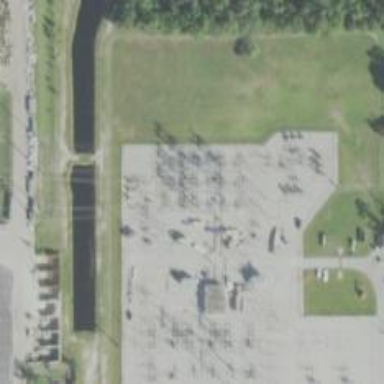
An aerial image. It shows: Switch used for power control.